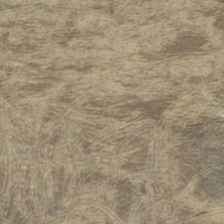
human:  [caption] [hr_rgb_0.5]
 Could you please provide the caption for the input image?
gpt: the bareland is yellow .

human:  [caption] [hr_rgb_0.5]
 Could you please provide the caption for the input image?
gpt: the bareland does not grow .

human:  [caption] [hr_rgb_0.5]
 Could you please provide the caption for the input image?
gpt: the bareland is yellow .

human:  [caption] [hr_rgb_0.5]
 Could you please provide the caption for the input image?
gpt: the bareland does not grow .

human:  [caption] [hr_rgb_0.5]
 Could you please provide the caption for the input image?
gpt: the bareland does not grow .